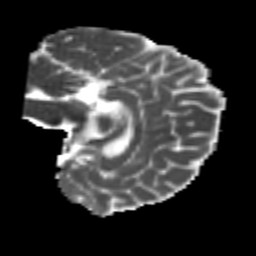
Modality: MD
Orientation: sagittal
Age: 23
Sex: female
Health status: healthy
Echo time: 0.074 s